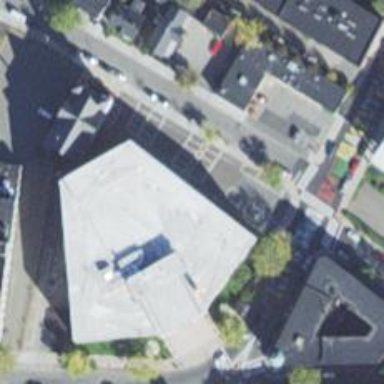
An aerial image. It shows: Arts centre.